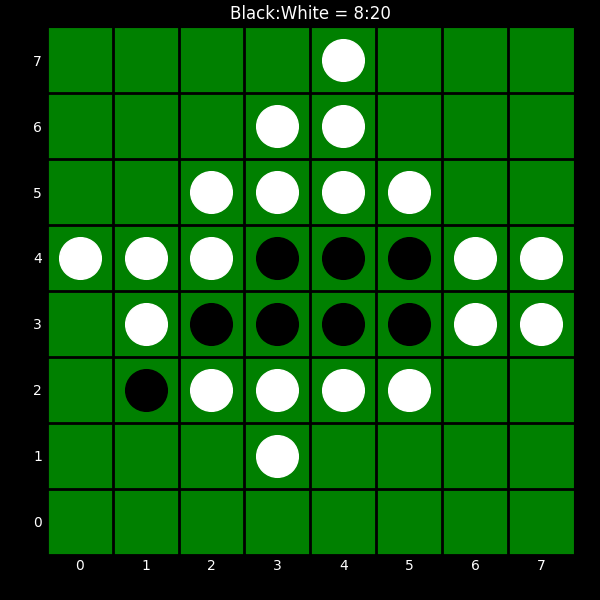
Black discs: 8
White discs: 20